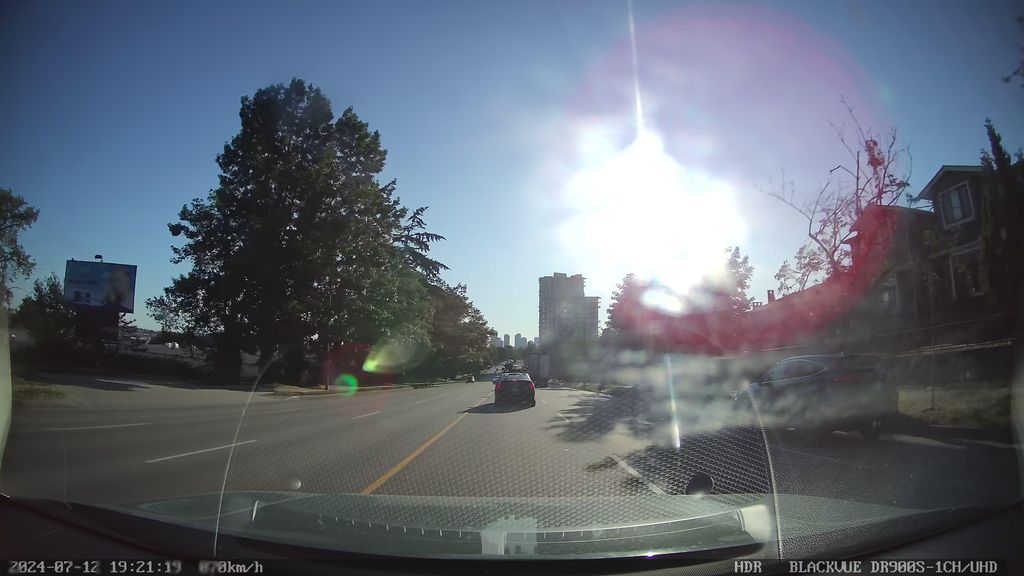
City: vancouver